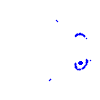
Particle: proton